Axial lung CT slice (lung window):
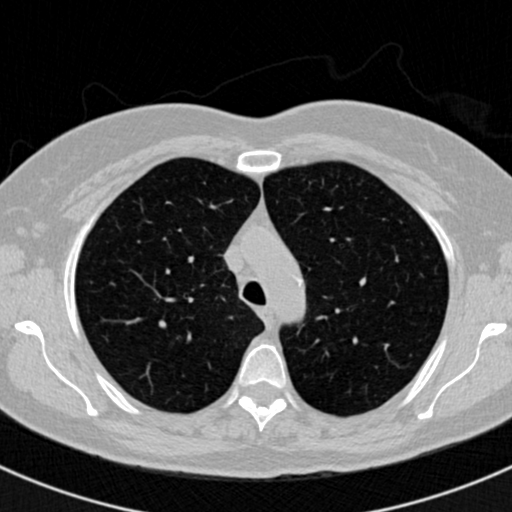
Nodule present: no